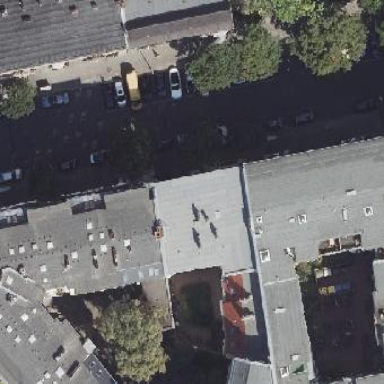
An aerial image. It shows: Building consisting of apartments.